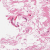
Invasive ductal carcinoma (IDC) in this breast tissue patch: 0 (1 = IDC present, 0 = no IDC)